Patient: sex M, age 54
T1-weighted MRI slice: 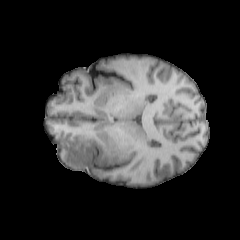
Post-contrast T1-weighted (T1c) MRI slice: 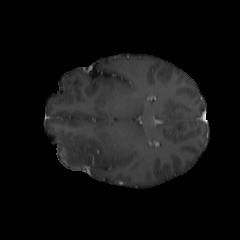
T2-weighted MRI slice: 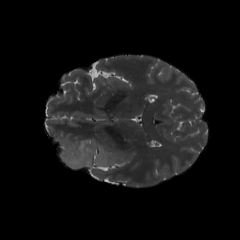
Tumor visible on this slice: yes
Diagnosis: Astrocytoma, IDH-wildtype
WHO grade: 3